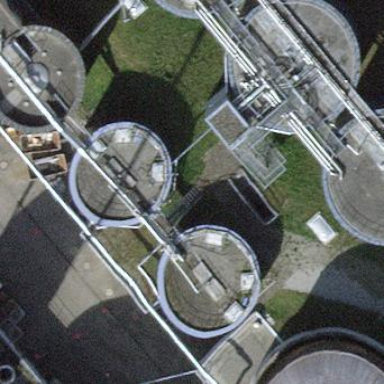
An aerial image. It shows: Storage tank with man-made structure.